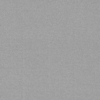
Label: dusty